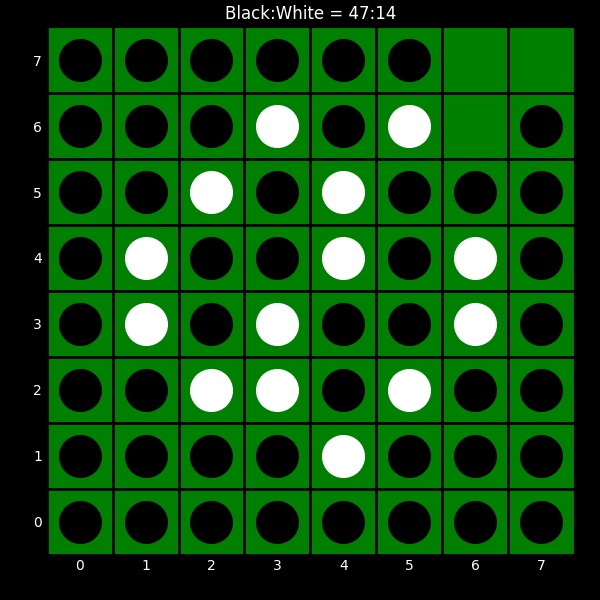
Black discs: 47
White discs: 14